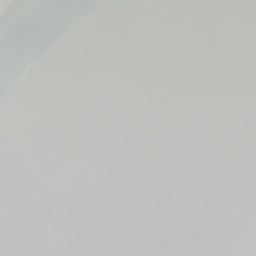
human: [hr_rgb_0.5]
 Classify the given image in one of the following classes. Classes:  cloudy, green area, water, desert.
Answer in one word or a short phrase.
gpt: cloudy